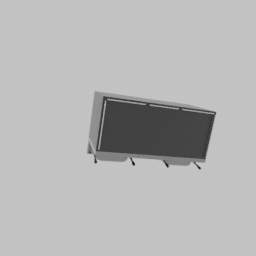
Label: appliances